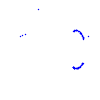
Particle: kaon